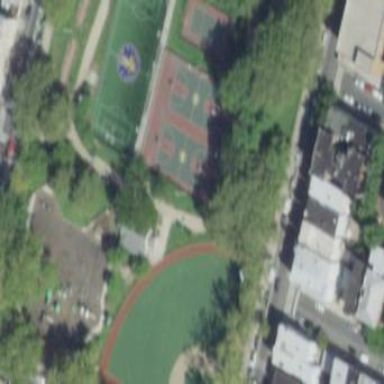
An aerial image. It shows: Basketball court in the leisure land pitch.